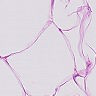
Metastatic tissue present: no